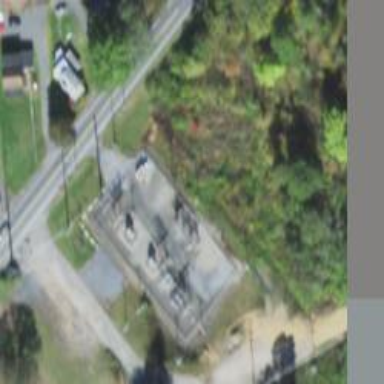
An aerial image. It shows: Substation for power supply.